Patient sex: F
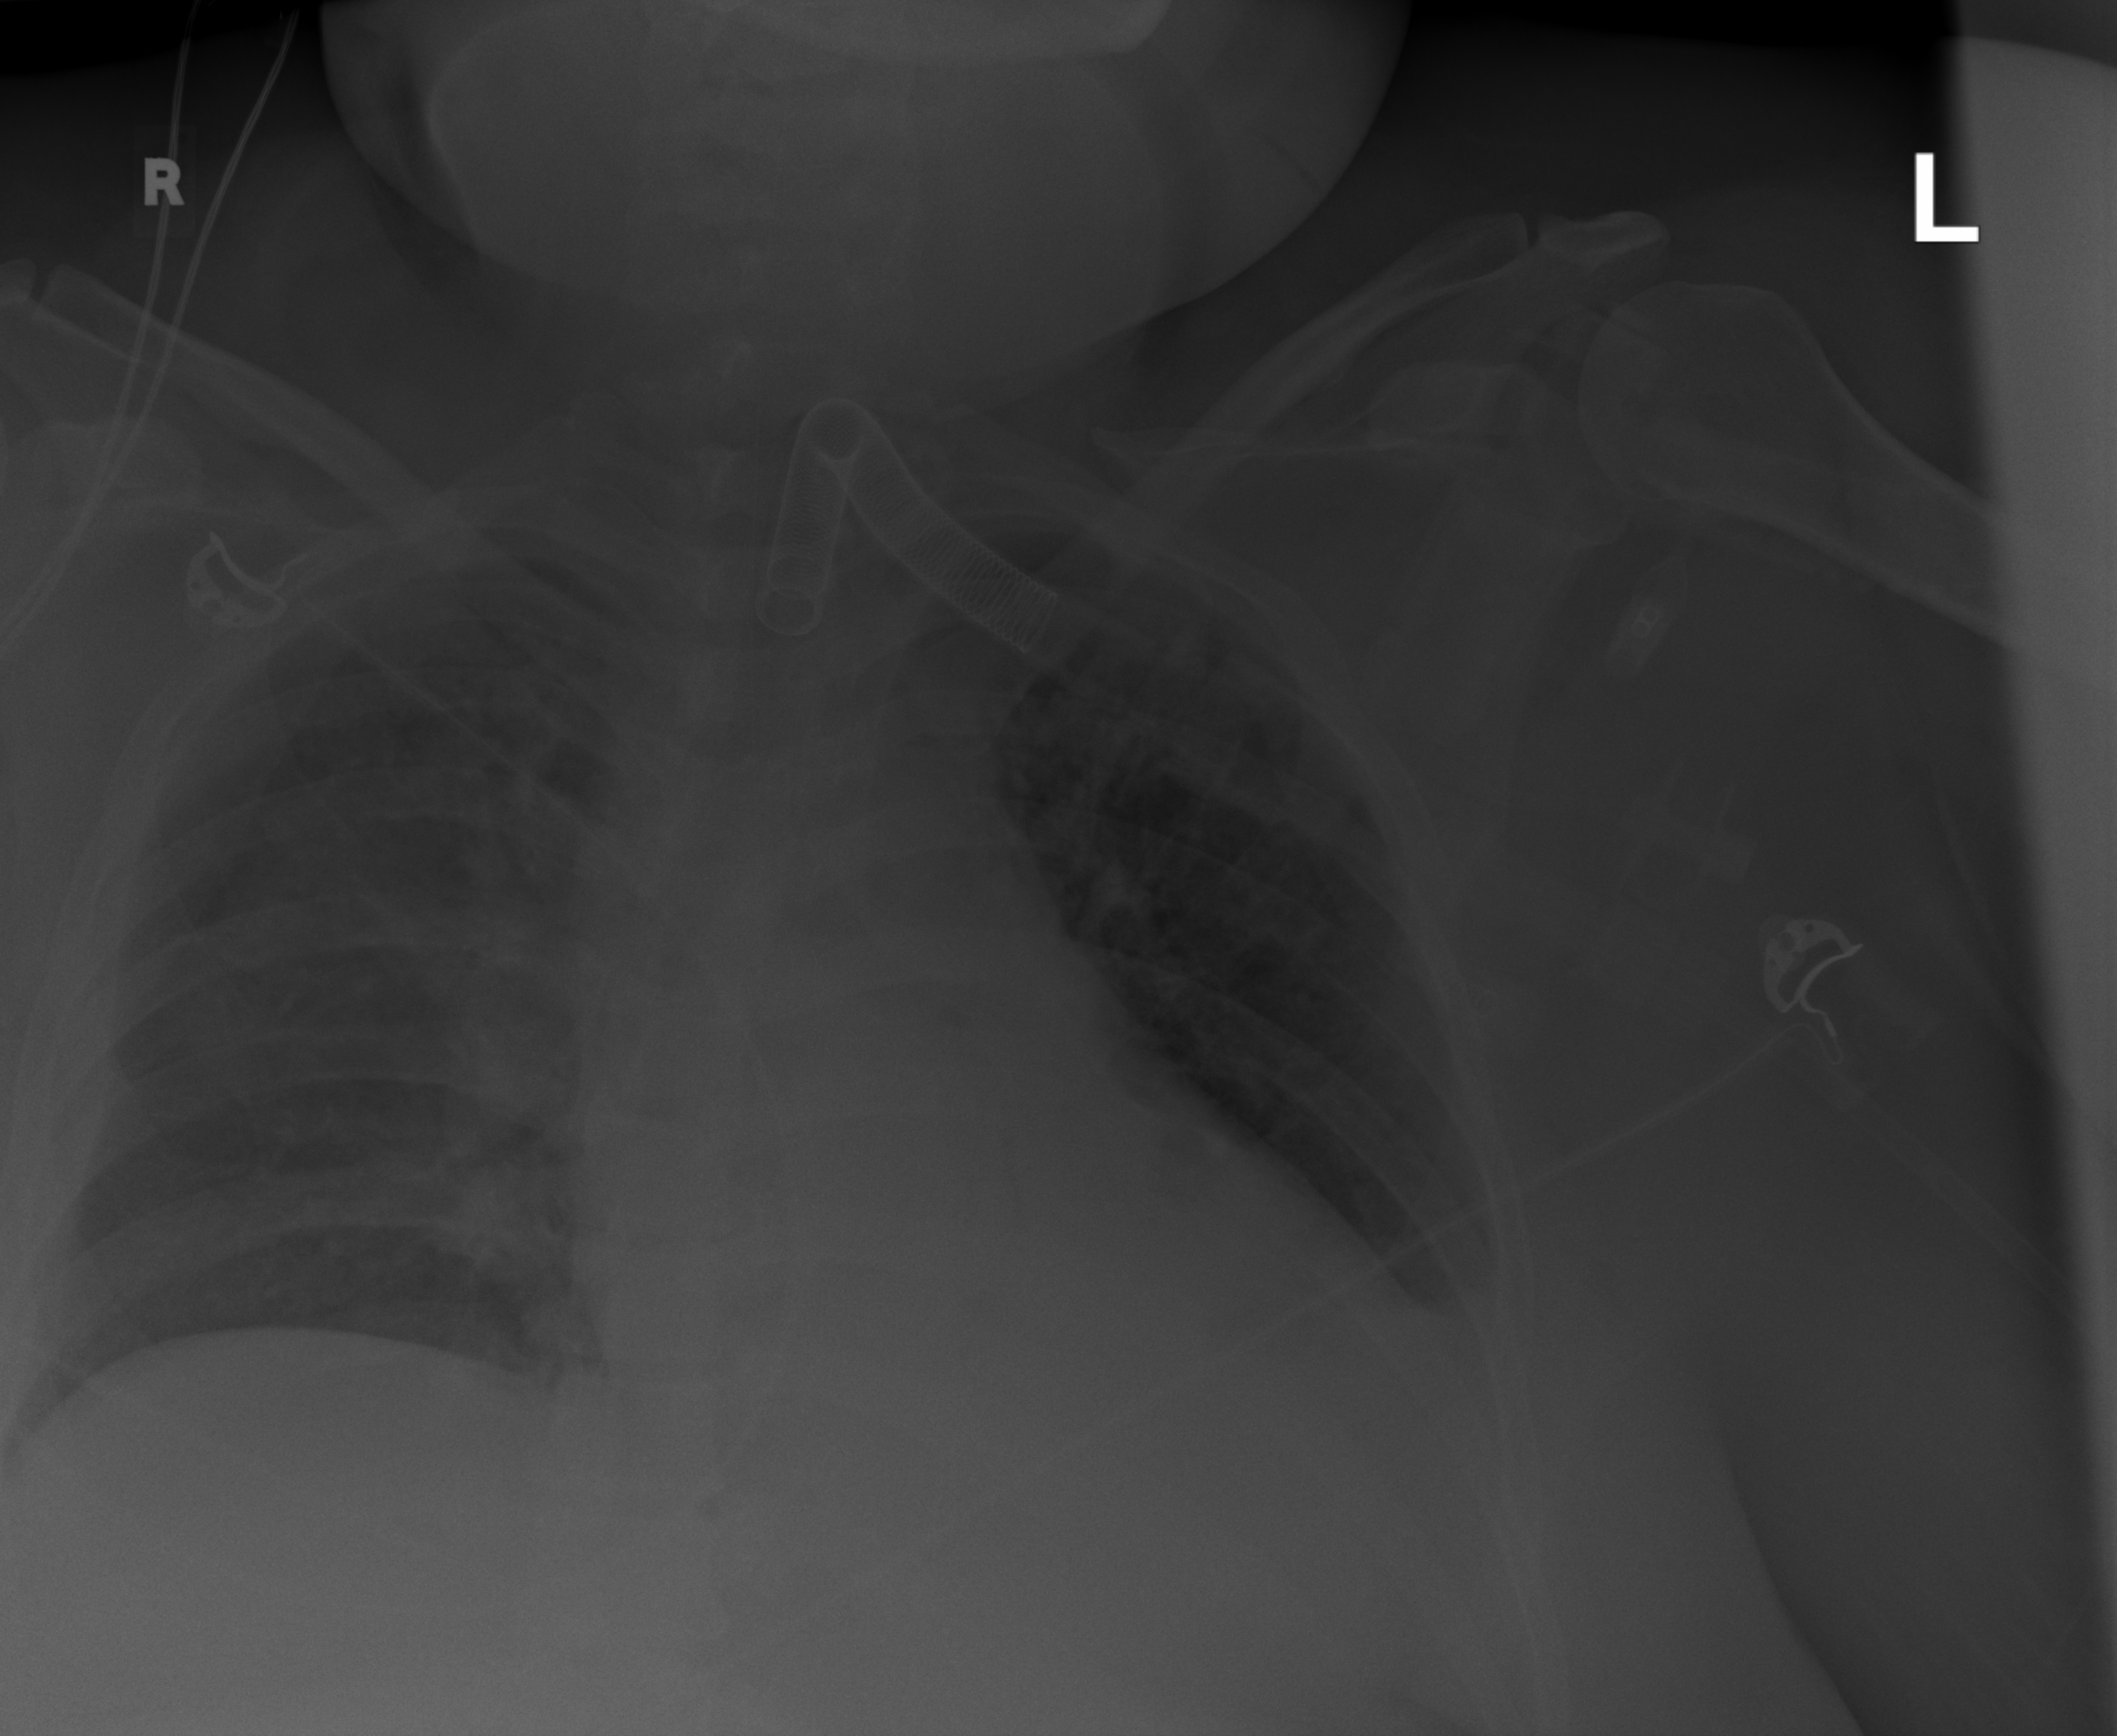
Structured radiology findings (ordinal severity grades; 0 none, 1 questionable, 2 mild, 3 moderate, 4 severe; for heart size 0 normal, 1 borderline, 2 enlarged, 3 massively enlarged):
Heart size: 1
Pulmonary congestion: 2
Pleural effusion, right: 0
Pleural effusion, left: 2
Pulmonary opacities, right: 2
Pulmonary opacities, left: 2
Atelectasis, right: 2
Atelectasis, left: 2